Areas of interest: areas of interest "Sport and cultural"
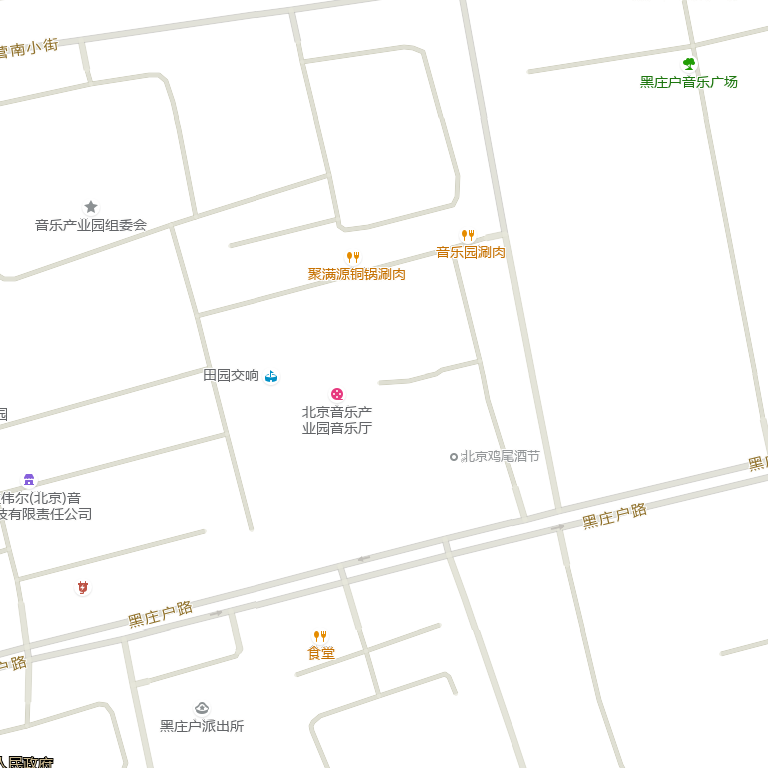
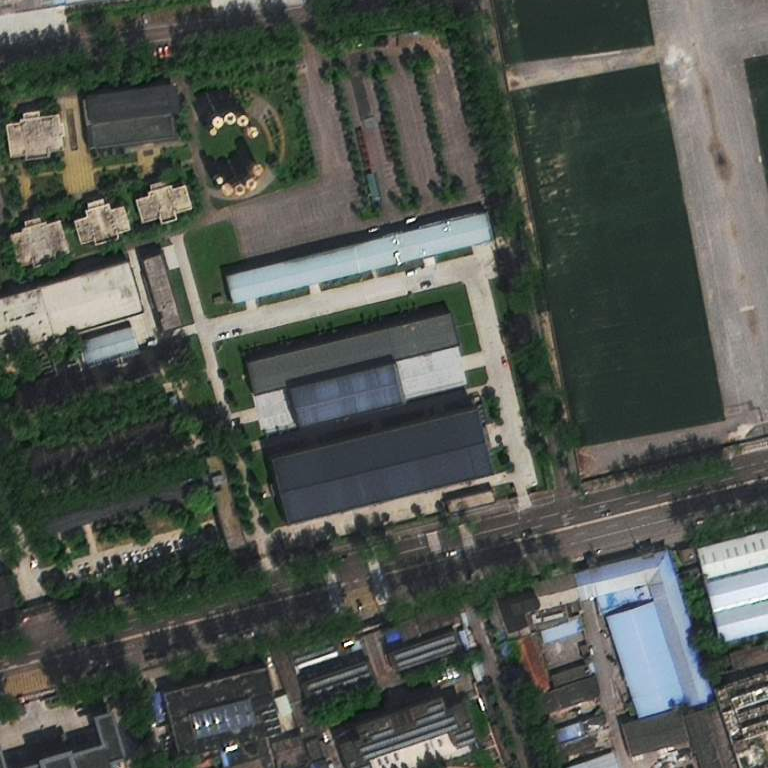